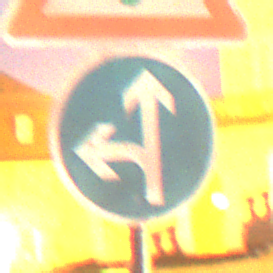
Verkehrszeichen: VorgeschriebeneFahrtrichtungGeradeausOderLinks
Zusatzzeichen oben: Lichtzeichenanlage
Umgebung: Outdoor, Suburban
Tageszeit: Night
Wetter: PartlyCloudy
Licht: Artificial
Jahreszeit: NotSpecified
Kontrast: HighContrast